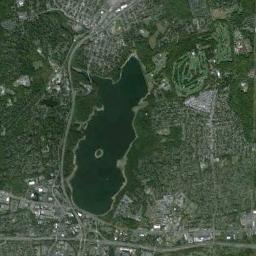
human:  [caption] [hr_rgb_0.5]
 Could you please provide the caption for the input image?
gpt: There are many roads of different lengths beside the lake .

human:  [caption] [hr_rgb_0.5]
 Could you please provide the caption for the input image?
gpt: The lake in the picture looks like a triangle .

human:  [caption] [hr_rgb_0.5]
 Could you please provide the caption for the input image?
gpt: The lake is surrounded by a forest and some residential areas and the water is deep green .

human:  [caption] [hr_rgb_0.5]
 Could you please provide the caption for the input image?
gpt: A long blue lake surrounded by green fields and cities .

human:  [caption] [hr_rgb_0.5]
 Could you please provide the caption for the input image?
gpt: There are buildings and green forests around the lake .